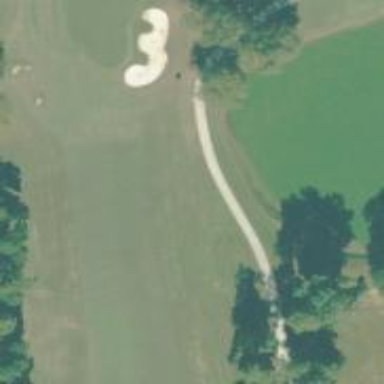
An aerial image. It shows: Path for both roads and golfers.